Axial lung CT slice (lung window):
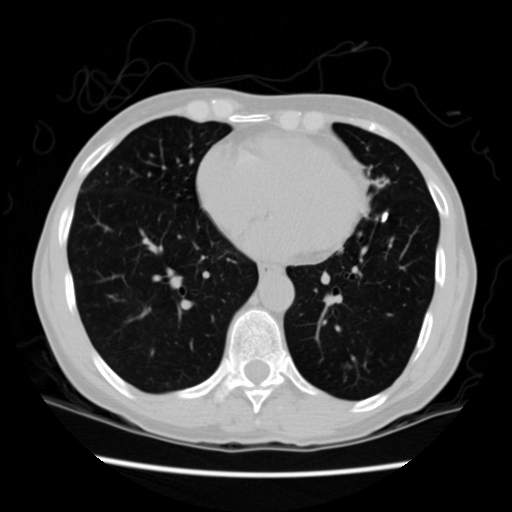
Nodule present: yes
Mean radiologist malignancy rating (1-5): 1.75